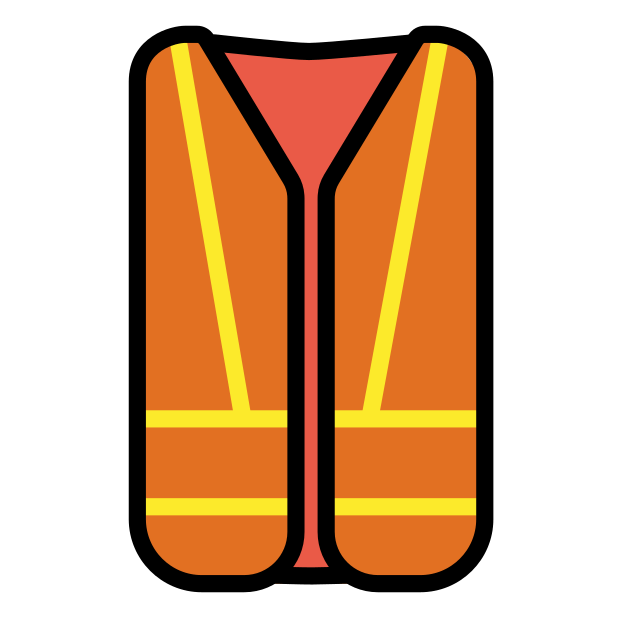
Emoji: 🦺
Name: safety vest
Unicode: 0x1f9ba